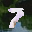
Label: 7